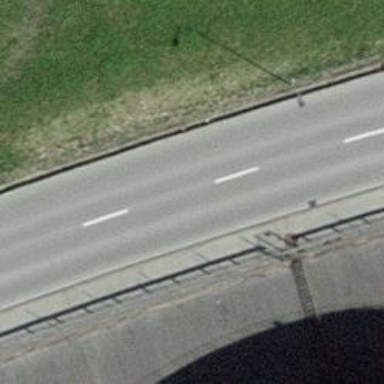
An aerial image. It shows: Unclassified road with asphalt surface.